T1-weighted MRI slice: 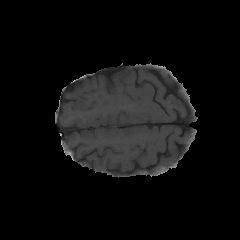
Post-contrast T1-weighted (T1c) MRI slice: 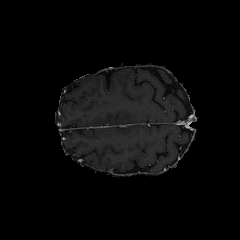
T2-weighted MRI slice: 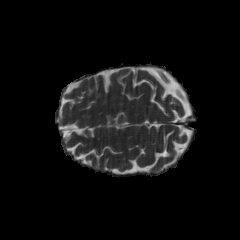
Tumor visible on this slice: no